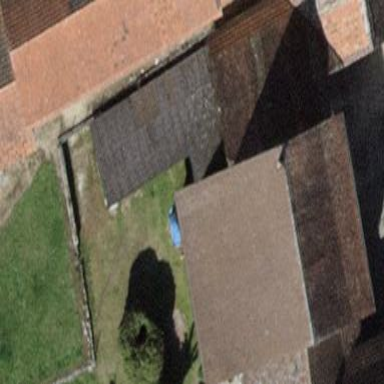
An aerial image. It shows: Gabled roof adorns the apartments building.